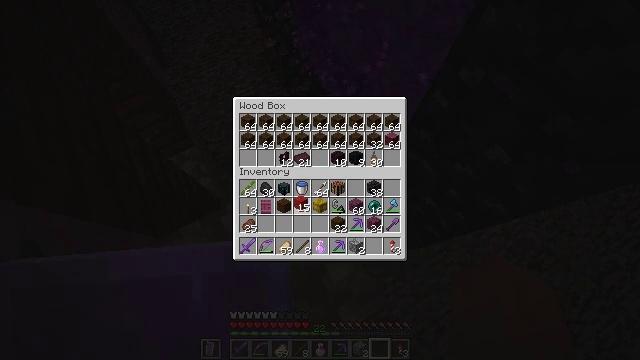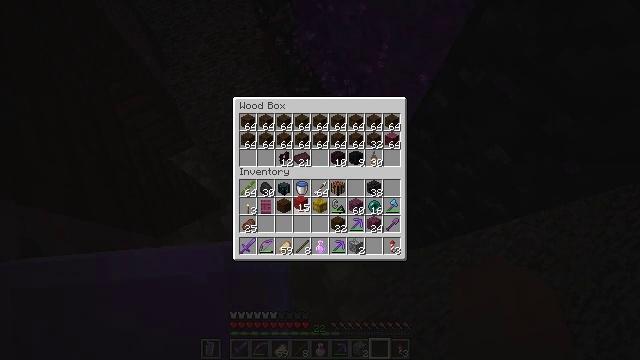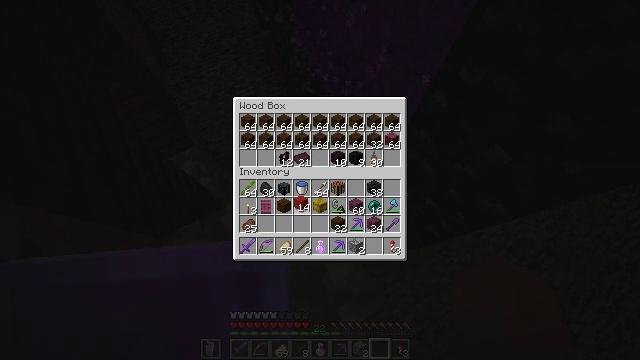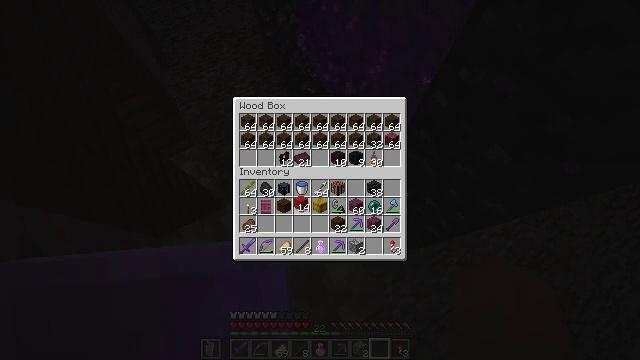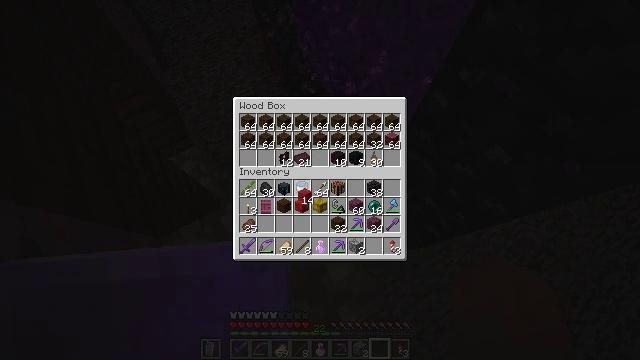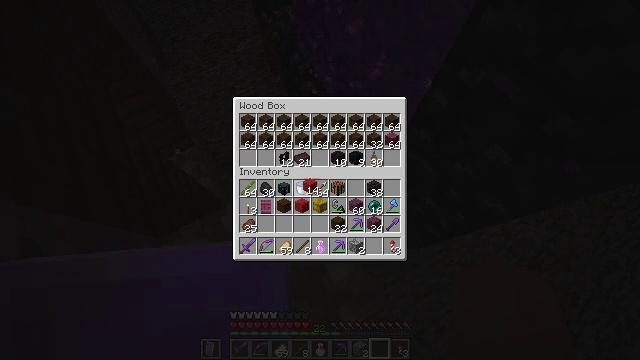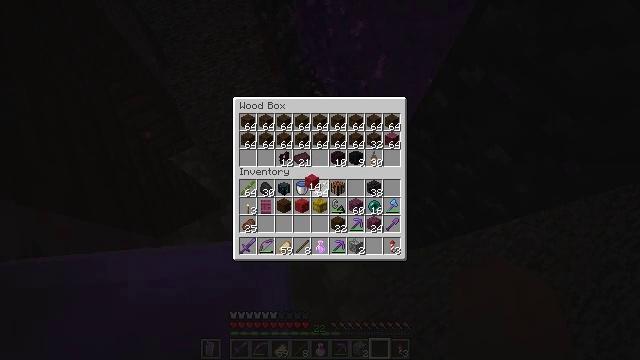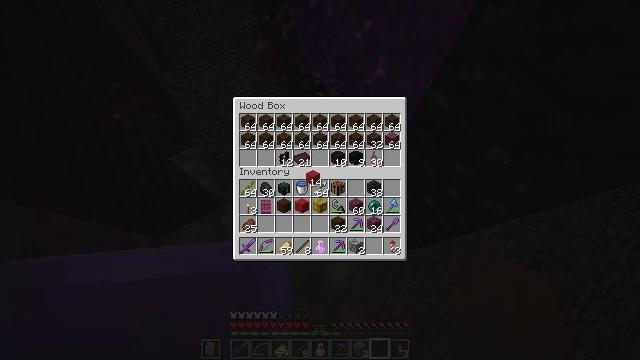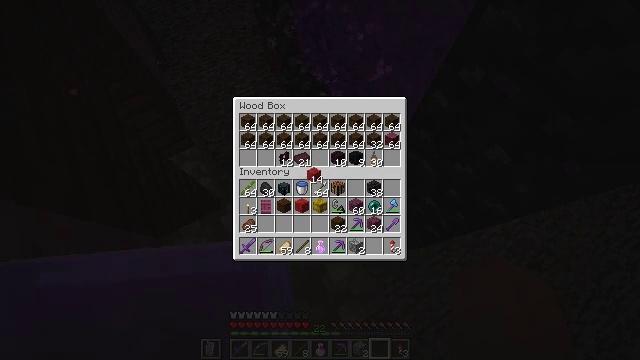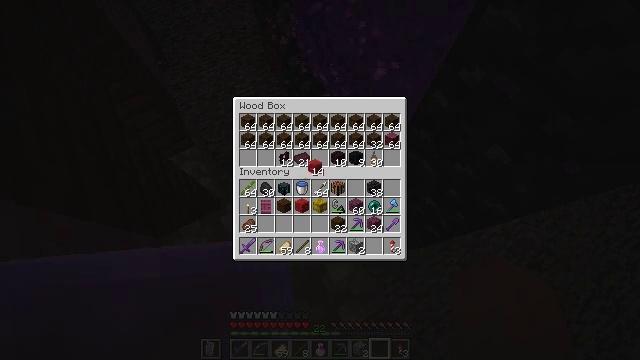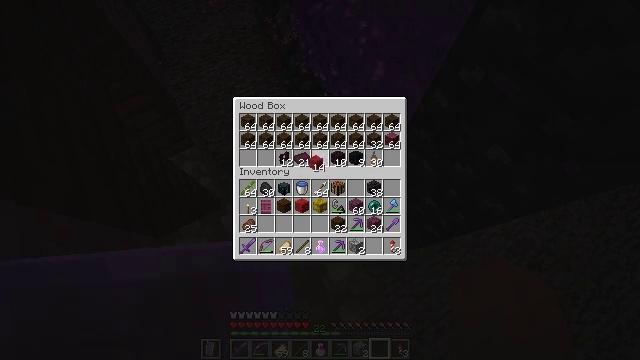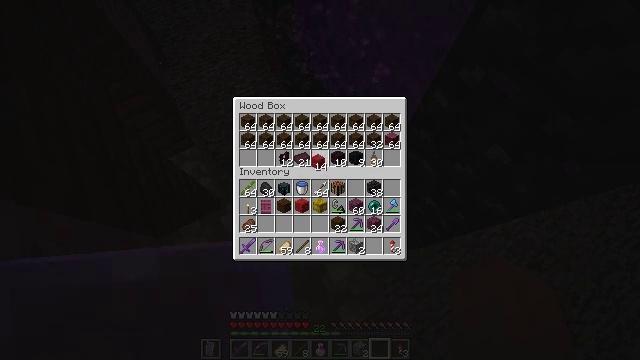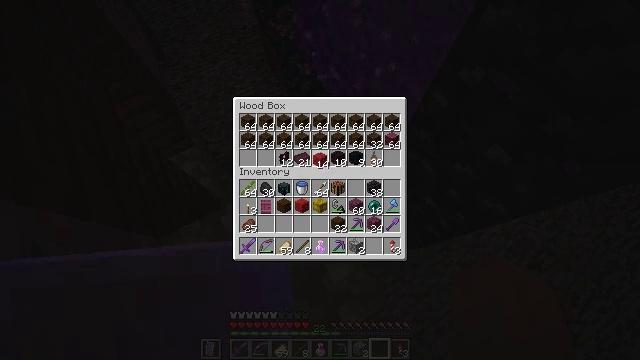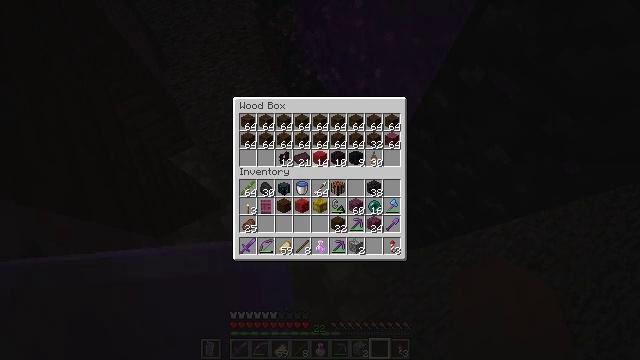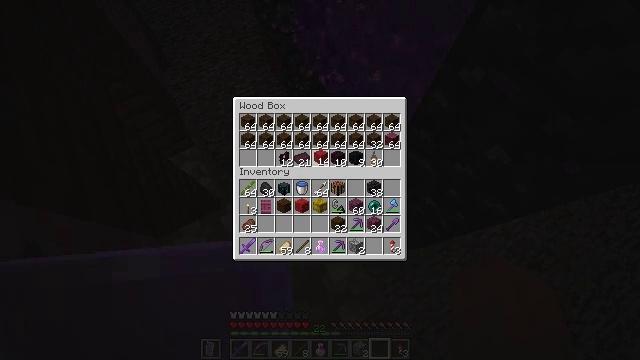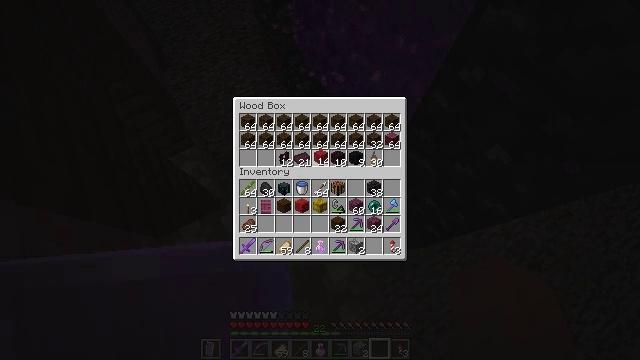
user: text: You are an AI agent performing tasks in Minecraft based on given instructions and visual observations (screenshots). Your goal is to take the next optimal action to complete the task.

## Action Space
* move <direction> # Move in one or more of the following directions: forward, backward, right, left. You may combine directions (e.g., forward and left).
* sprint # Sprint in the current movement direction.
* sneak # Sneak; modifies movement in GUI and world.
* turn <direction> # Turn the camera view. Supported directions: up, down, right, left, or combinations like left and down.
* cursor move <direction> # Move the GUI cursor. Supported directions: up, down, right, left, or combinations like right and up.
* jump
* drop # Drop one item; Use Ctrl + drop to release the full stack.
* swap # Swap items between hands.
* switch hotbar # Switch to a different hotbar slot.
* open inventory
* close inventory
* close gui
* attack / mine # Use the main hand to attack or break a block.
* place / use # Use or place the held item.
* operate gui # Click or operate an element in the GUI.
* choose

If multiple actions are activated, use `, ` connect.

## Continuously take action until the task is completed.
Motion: motion action
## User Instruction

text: craft item red carpet
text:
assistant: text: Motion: use / place
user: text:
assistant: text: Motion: no_op
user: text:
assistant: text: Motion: no_op
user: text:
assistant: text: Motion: turn up
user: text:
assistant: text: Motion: turn up
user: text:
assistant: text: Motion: no_op
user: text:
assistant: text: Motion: no_op
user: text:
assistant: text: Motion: no_op
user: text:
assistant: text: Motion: turn up
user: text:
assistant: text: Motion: no_op
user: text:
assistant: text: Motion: no_op
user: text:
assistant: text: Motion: no_op
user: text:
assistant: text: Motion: no_op
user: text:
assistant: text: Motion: no_op
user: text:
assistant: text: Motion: no_op
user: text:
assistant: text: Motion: no_op
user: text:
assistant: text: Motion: no_op
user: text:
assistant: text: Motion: no_op
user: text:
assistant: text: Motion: no_op
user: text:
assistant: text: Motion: no_op
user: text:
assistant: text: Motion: turn left and down
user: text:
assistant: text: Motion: turn left and down
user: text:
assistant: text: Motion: no_op
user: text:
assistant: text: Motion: no_op
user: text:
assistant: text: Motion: no_op
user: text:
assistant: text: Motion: no_op
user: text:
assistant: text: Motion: no_op
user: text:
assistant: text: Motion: no_op
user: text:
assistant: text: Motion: no_op
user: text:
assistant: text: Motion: use / place